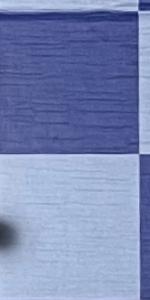
Label: Empty